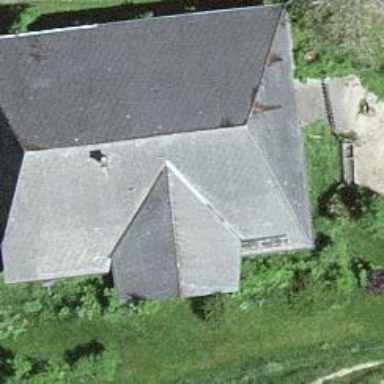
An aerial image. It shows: Farm building.